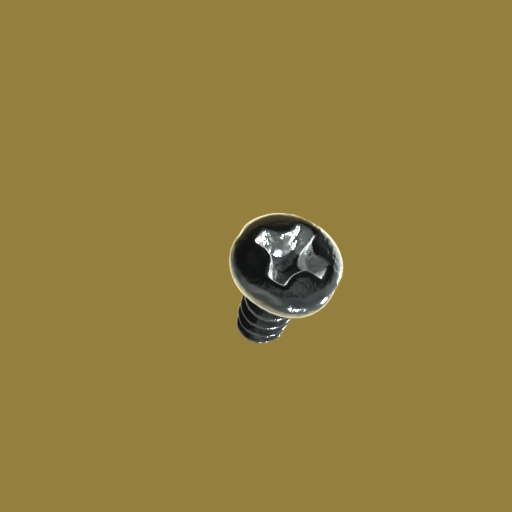
Label: screw